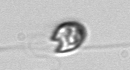
Label: flagellate_morphotype1